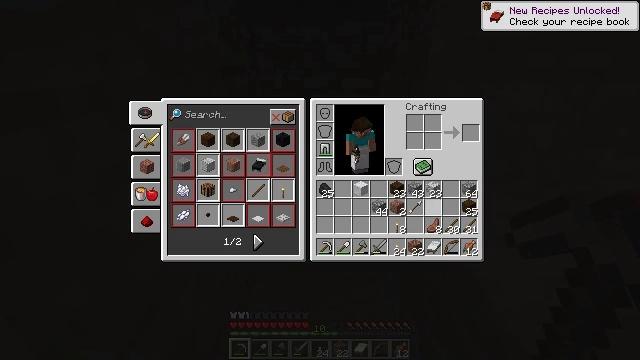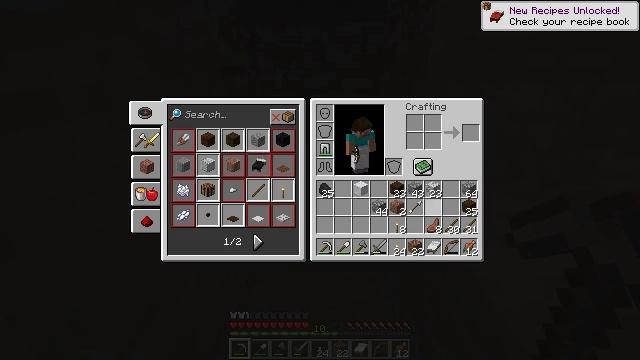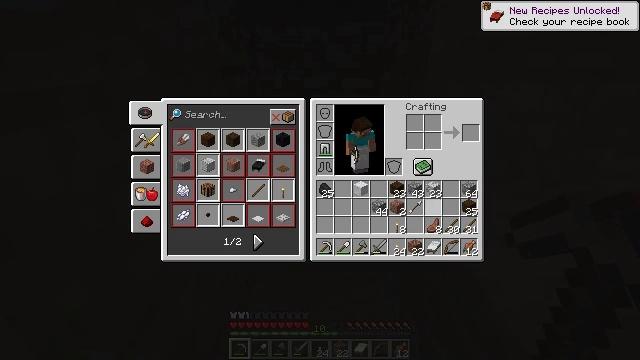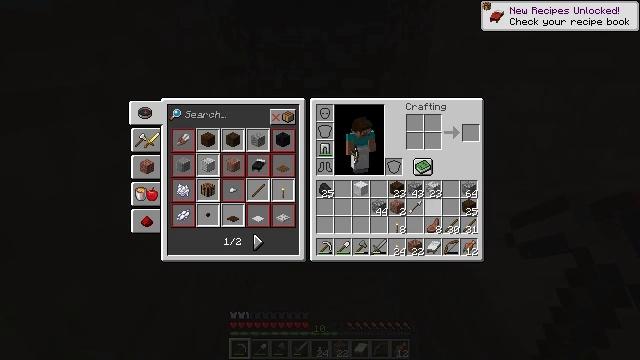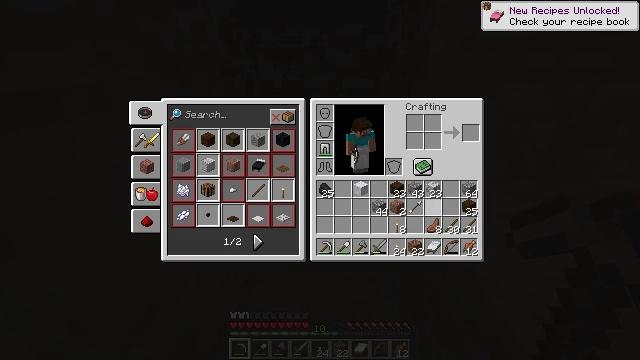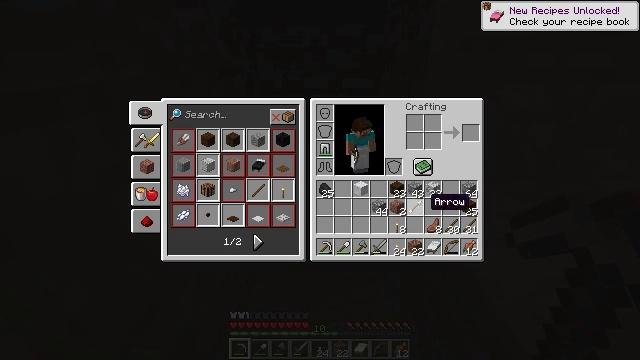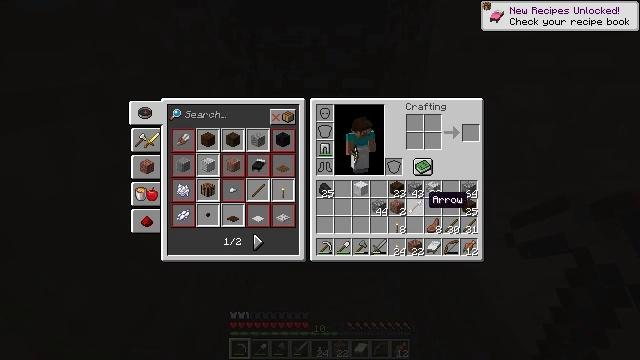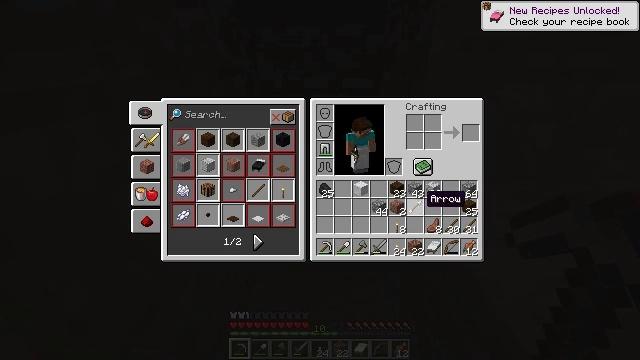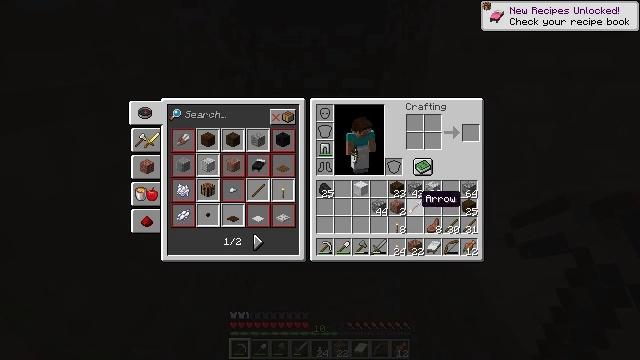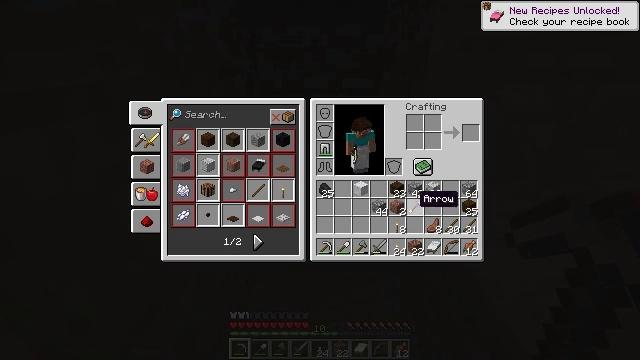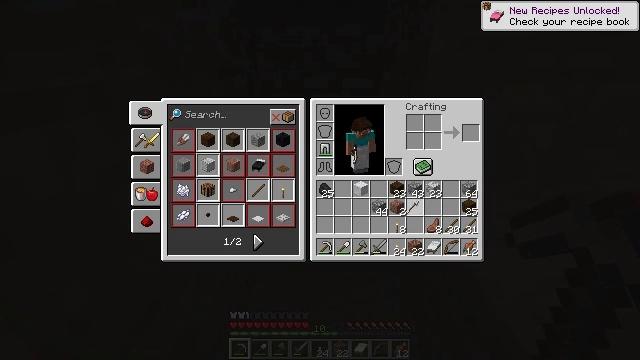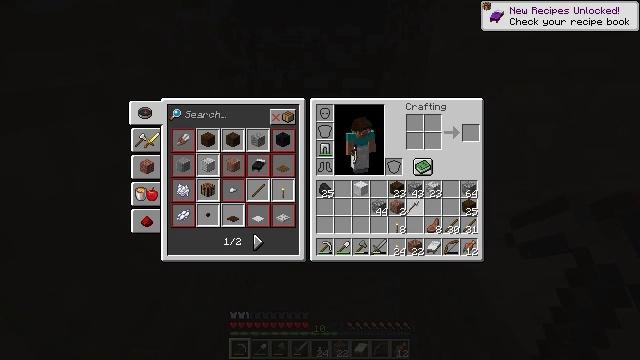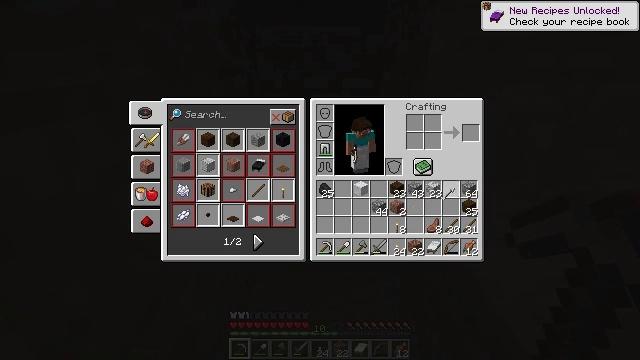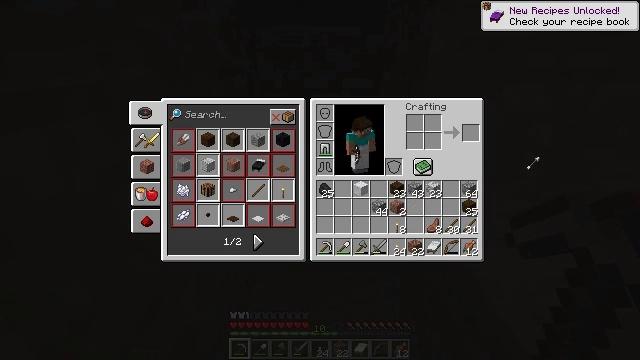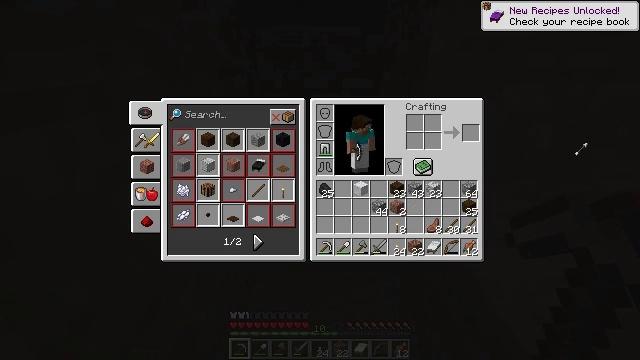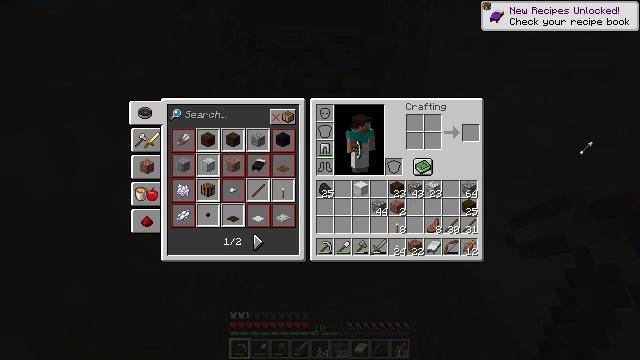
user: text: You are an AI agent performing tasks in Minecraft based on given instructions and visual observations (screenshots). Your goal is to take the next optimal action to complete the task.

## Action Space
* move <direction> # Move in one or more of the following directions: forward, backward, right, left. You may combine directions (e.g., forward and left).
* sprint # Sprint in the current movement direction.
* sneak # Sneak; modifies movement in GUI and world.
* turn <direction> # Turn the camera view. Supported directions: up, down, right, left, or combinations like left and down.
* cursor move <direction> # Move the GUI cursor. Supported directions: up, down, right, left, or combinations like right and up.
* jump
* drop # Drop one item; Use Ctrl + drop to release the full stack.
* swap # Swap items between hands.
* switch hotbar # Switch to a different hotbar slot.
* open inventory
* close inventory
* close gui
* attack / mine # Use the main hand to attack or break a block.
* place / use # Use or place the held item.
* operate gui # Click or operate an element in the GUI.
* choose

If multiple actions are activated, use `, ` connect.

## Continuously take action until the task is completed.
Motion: motion action
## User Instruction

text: Remove an arrow from the inventory.
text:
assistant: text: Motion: cursor move left
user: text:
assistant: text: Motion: no_op
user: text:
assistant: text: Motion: no_op
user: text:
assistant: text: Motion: no_op
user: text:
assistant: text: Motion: no_op
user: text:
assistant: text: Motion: no_op
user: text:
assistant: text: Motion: no_op
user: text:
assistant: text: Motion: no_op
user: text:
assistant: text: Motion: no_op
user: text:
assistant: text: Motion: operate gui
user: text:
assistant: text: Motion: operate gui
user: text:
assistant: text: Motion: cursor move right and up
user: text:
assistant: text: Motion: cursor move right and up
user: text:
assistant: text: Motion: cursor move right and up
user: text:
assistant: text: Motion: operate gui
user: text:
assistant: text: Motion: operate gui
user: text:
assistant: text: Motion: cursor move left
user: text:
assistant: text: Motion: cursor move left and down
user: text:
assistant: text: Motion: cursor move left and down
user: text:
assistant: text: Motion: cursor move left and down
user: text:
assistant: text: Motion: no_op
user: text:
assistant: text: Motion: no_op